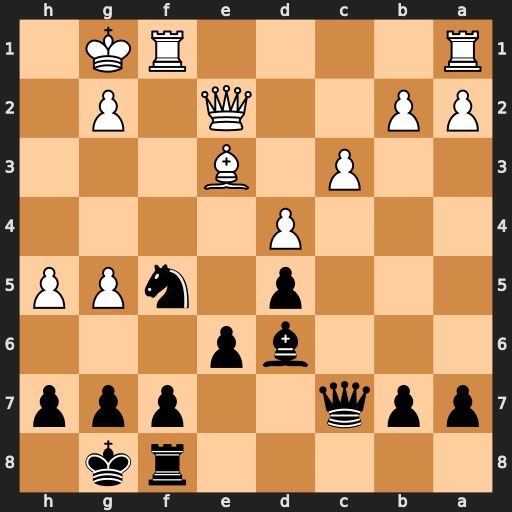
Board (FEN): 5rk1/ppq2ppp/3bp3/3p1nPP/3P4/2P1B3/PP2Q1P1/R4RK1
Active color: b
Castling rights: -
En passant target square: -
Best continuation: Bh2+ Kh1 Ng3+ Kxh2 Nxe2+